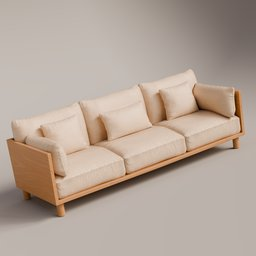
Label: furniture